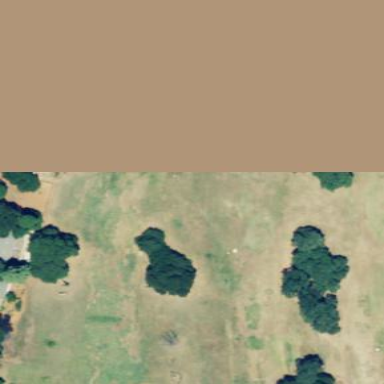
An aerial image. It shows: Grassy area designated as golf fairway.